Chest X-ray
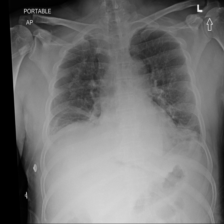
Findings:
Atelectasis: negative
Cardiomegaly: negative
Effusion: negative
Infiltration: negative
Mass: negative
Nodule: negative
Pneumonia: negative
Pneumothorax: negative
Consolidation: negative
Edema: negative
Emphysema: negative
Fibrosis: negative
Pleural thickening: negative
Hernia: negative